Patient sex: F
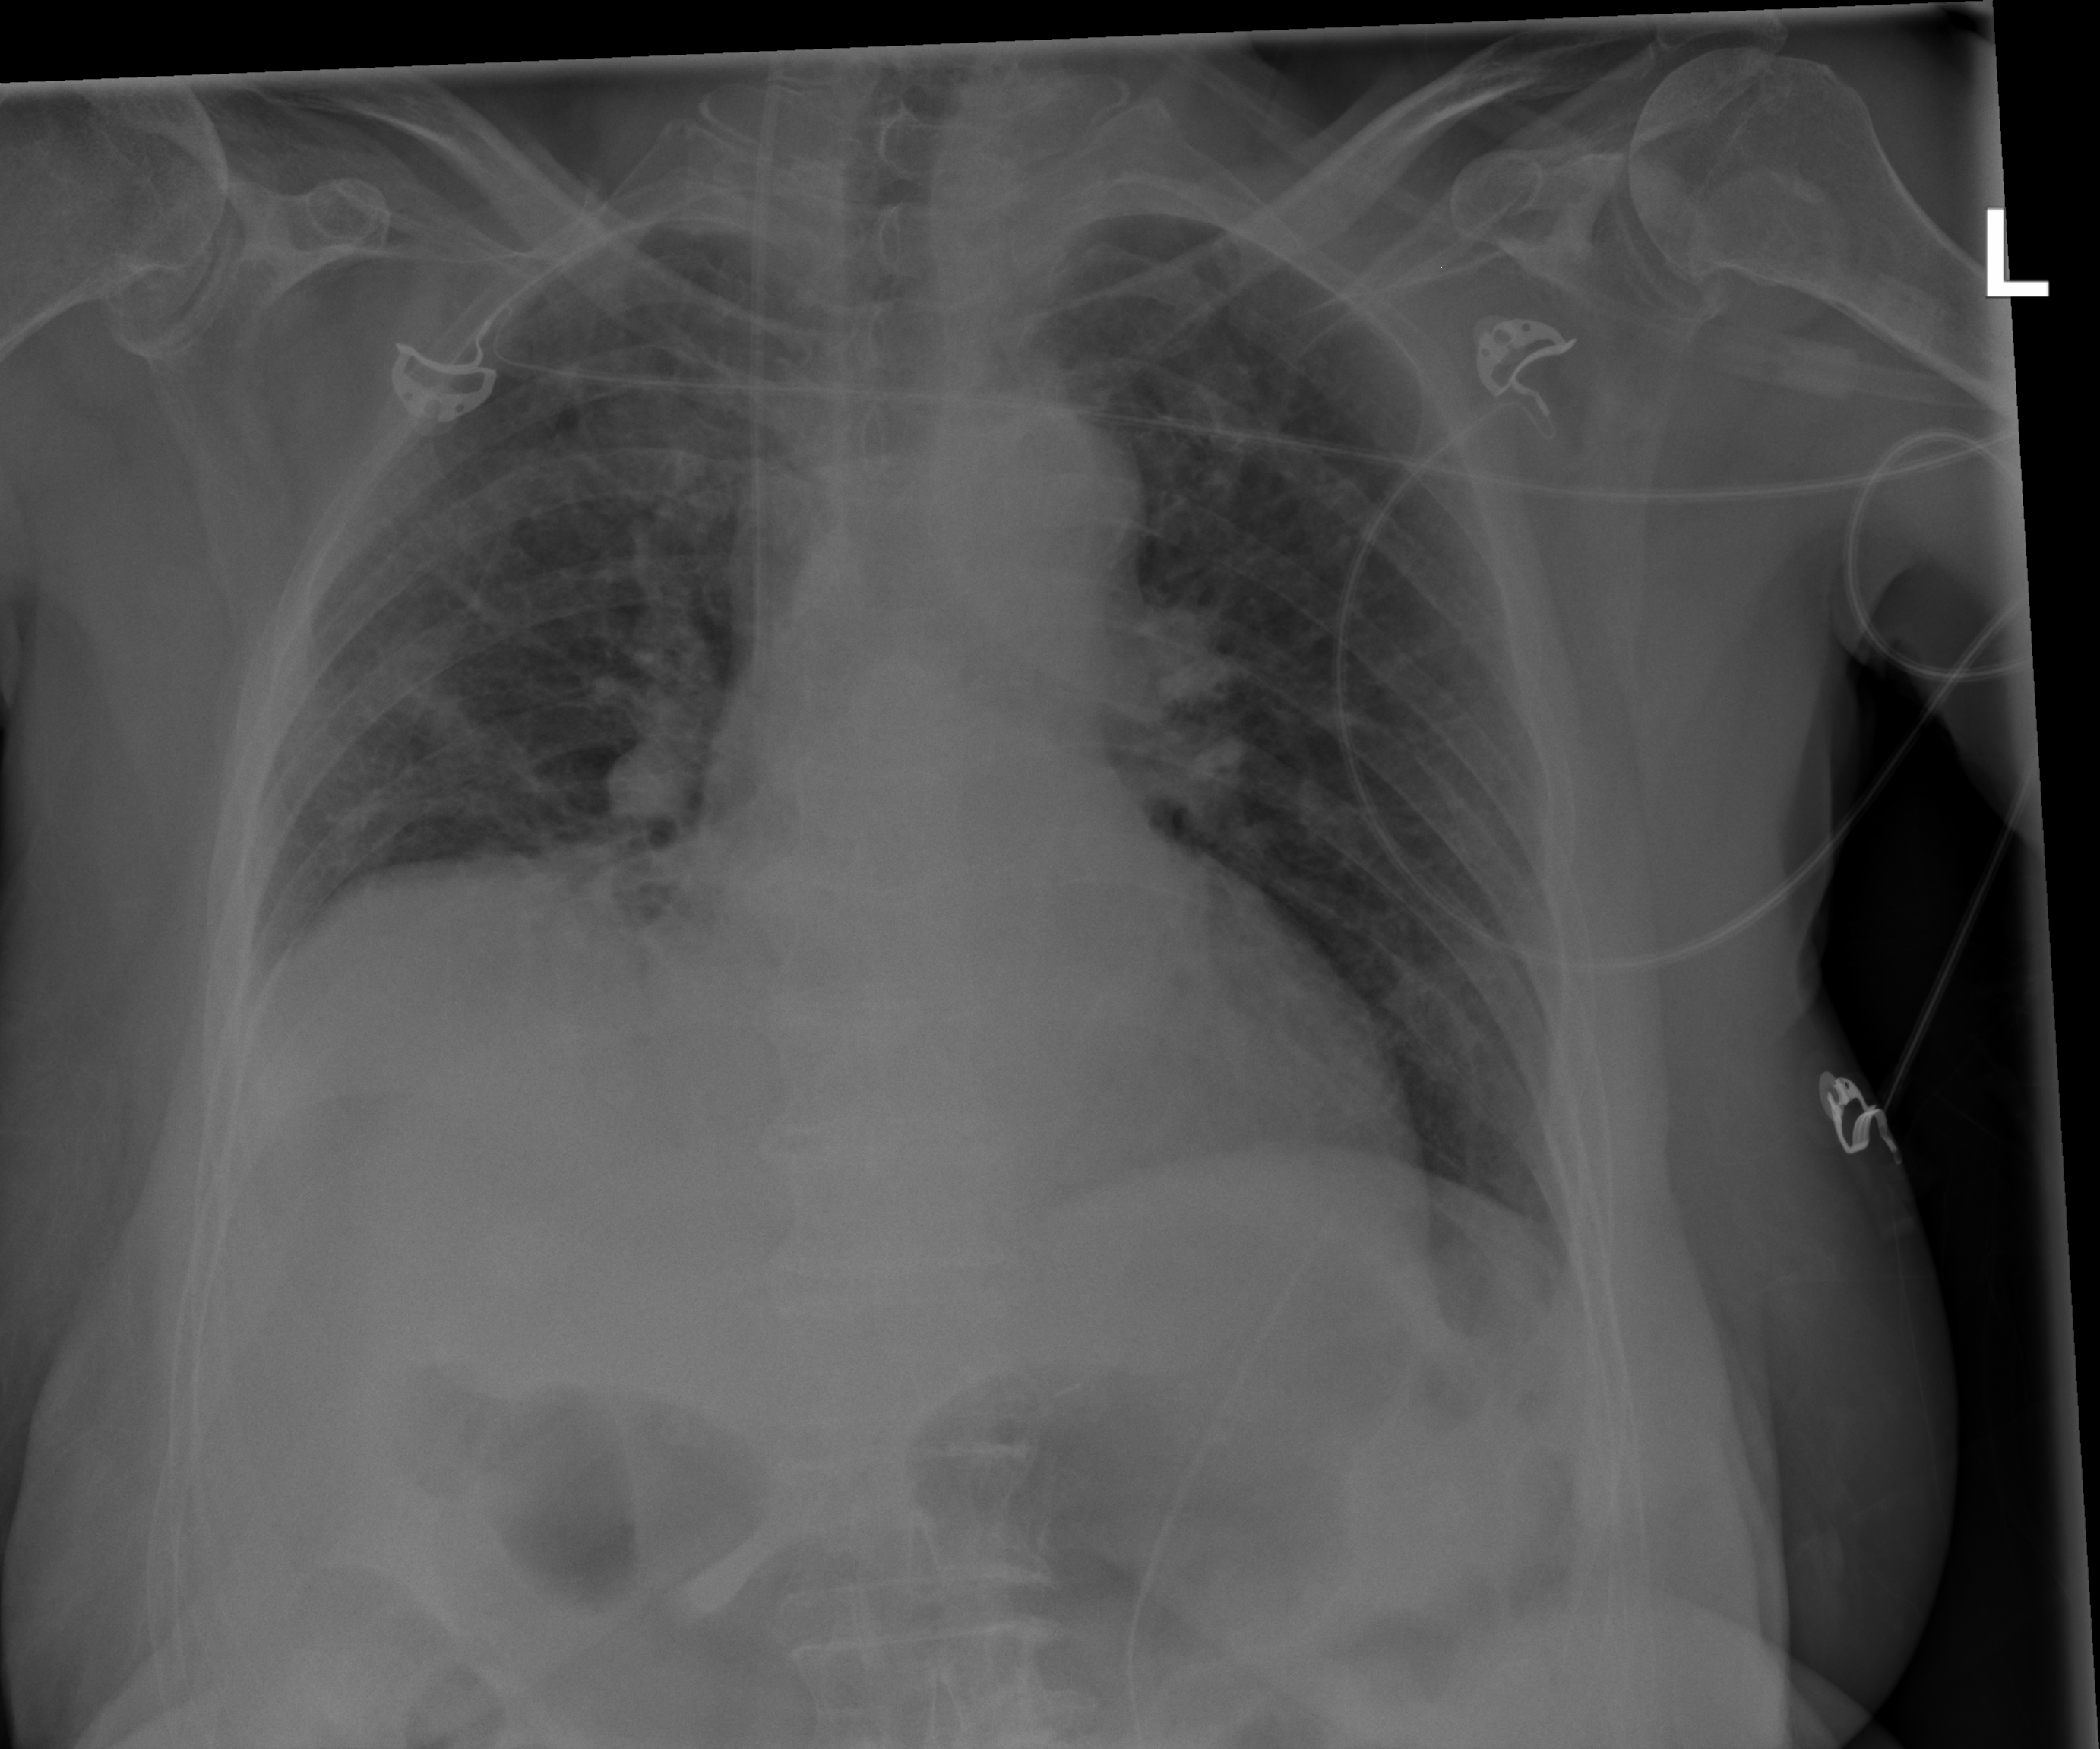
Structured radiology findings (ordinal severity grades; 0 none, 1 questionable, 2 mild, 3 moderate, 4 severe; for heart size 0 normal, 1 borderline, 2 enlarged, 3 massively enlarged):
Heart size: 2
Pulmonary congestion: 1
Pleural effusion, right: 2
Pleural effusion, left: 0
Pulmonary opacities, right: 2
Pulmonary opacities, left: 2
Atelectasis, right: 2
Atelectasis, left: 0